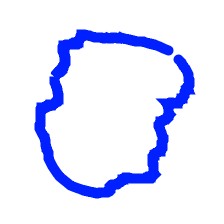
Shape: circle